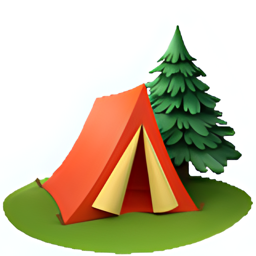
Name: camping
Emoji: 🏕
Group: Travel & Places
Sub-group: place-geographic